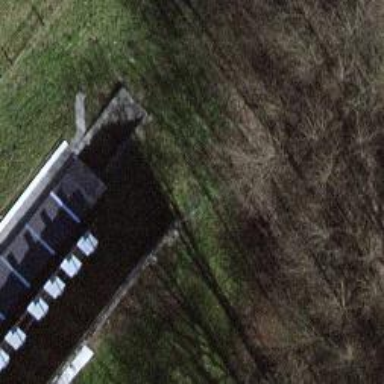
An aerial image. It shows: Retaining wall.